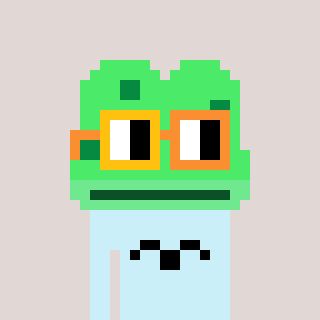
a pixel art character with square yellow and orange glasses, a frog-shaped head and a cold-colored body on a warm background